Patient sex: M
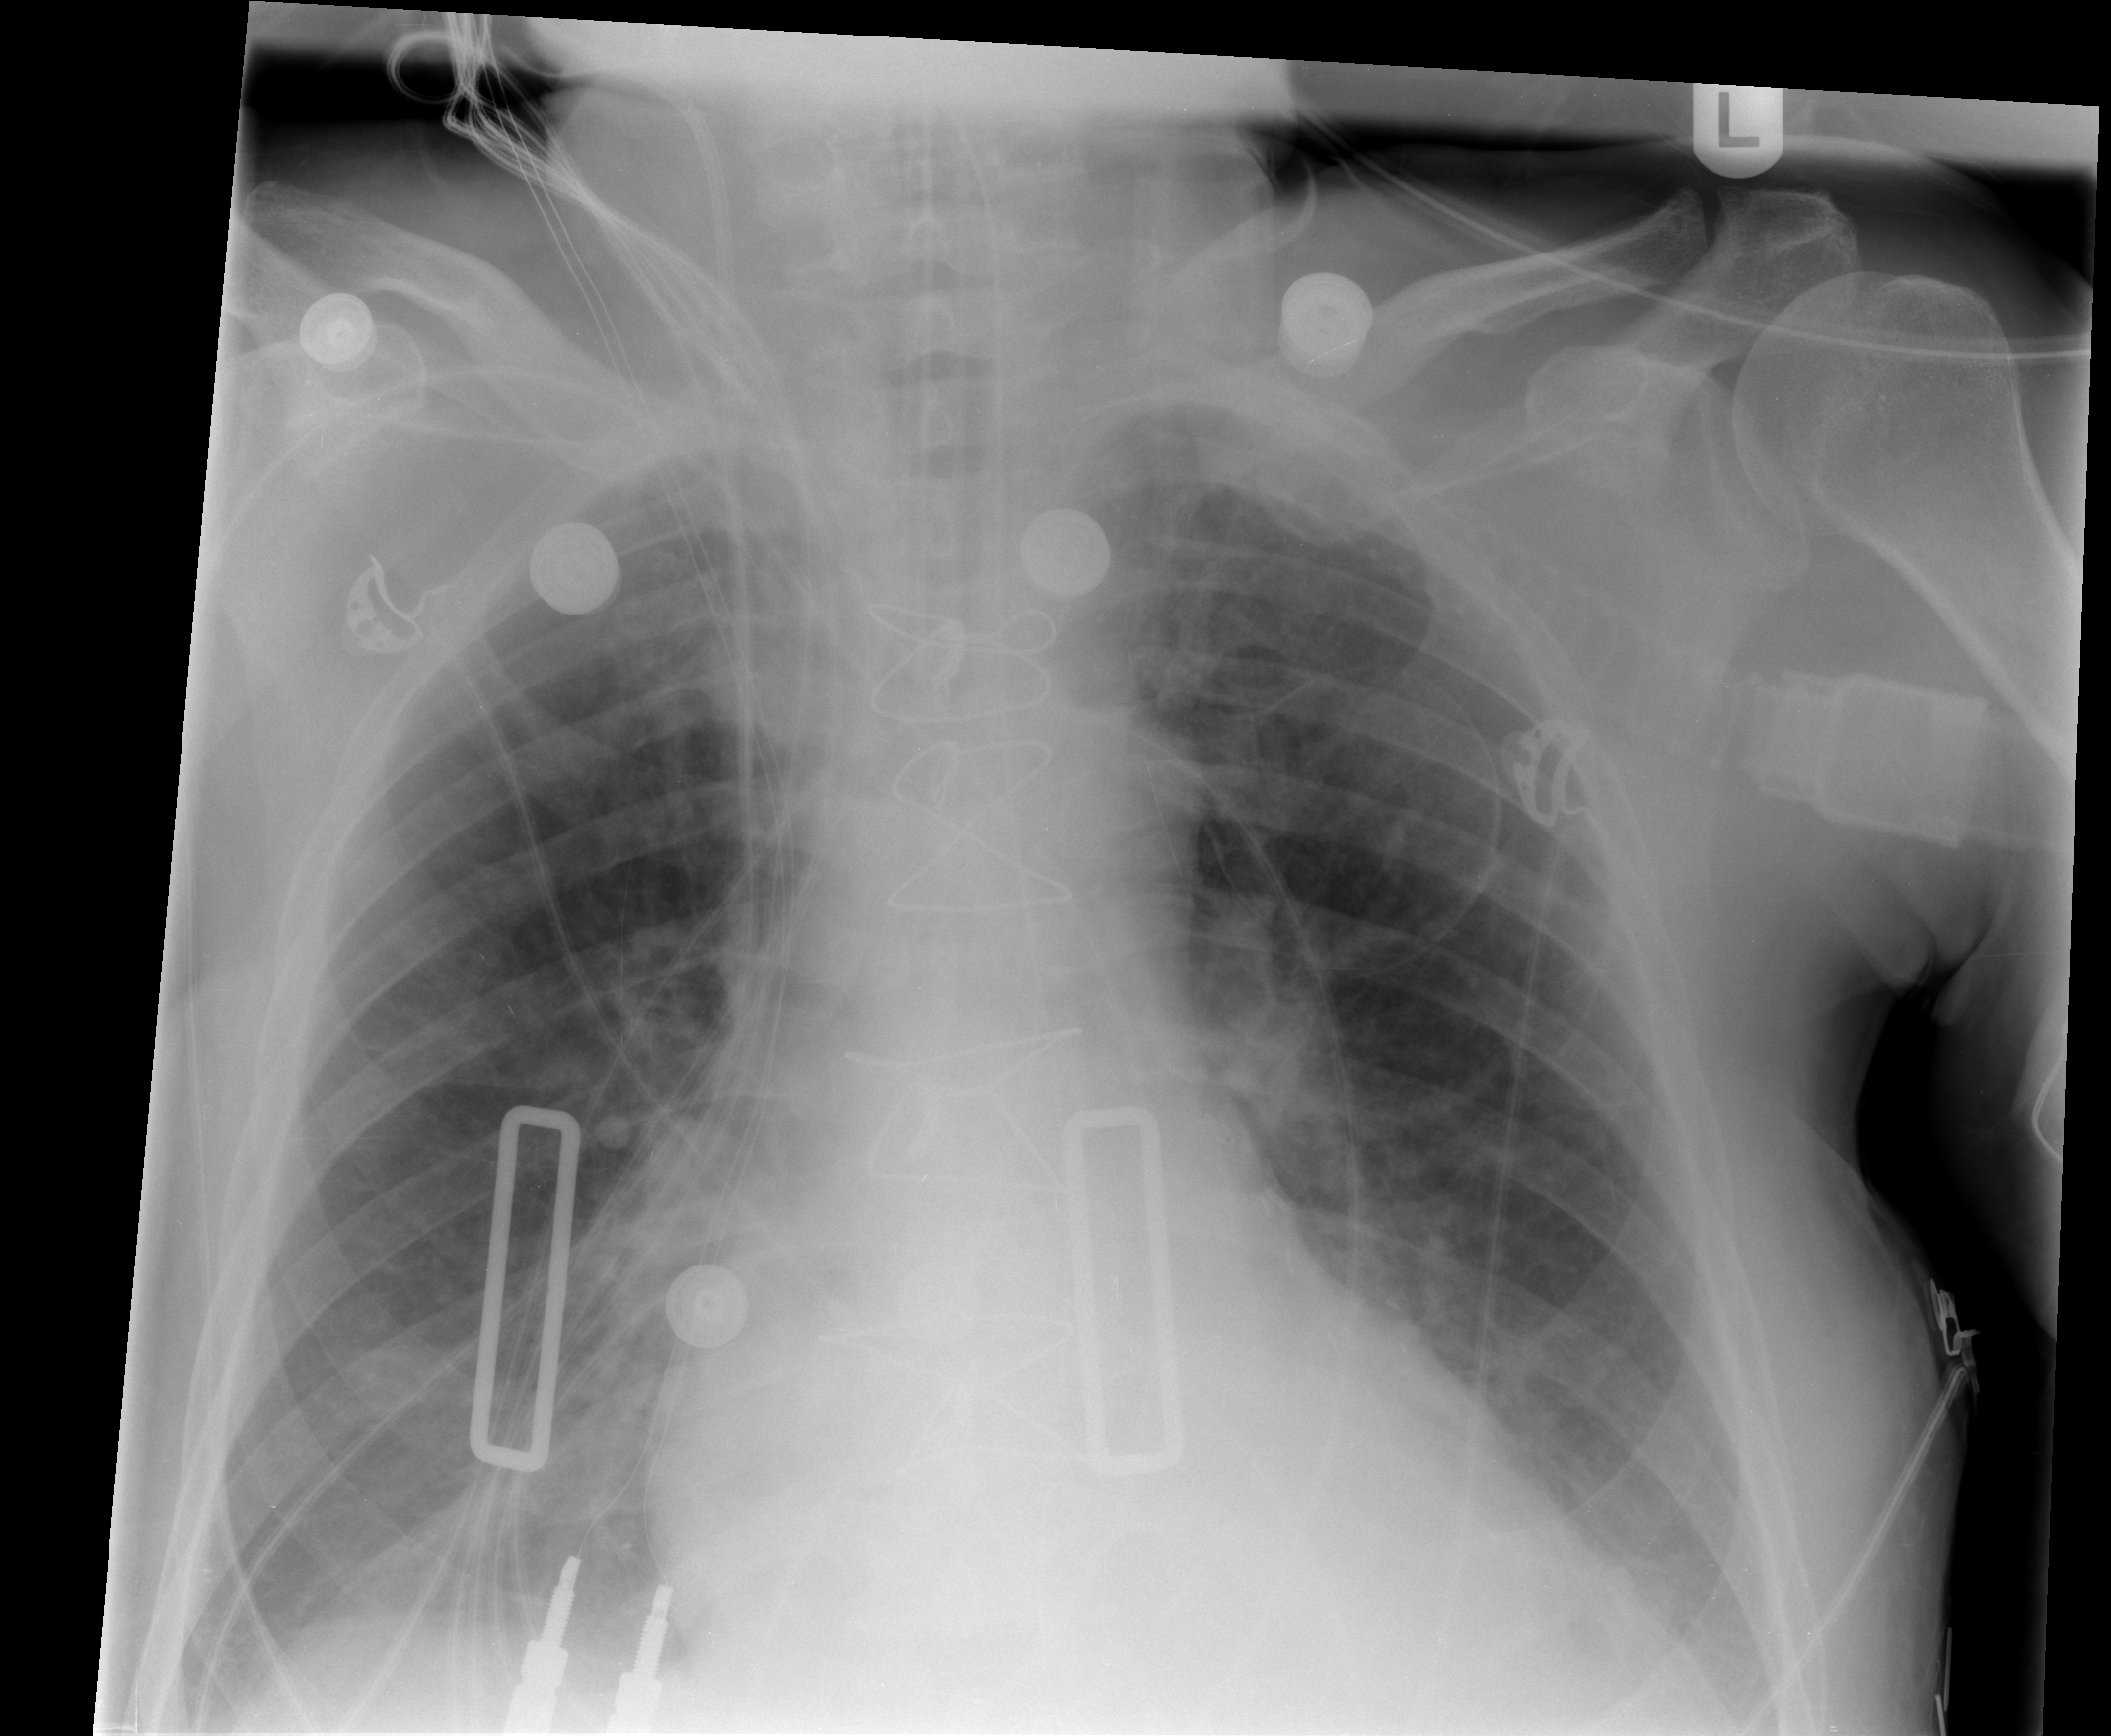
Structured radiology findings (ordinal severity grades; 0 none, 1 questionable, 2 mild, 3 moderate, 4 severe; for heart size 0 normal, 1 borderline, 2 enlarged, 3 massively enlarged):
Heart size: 1
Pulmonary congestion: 0
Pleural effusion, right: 0
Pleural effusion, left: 2
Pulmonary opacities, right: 0
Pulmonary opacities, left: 0
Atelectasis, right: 1
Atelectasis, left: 2